Question: I'm loading some html using AJAX, but the html comes with two 'div' elements and space between them and 'length' counts text-nodes as well.
How can I either dynamically remove the text-nodes between the elements or correct 'length' so it does not include text-nodes?
'''
$.ajax({
method: "POST",
url: submit_url + "/loadmore.php",
data: {
load_type: load_type,
exclude_ids: exclude_ids,
offset: offset,
filters: filters
}
}).done(function (html) {
var $html = $(html);
console.log($html);
offset += $html.length;
});
'''
'''
<div id="post-65" class="g-b g-b--1of1 g-b--sm-1of2 g-b--md-1of4 post-65 guests type-guests status-publish has-post-thumbnail hentry hotels-tbilisi">
<div class="QoutedItem">
<div class="QoutedItem-content">
<div class="QoutedItem-overlay"></div>
<div class="QoutedItem-social">
<ul class="u-colorGrayLightest lr u-textSize-xs">
<li class="u-displayInline u-marginRight-xs">
<a href="#" class="Square Square--medium u-borderRounded u-backgroundBlack u-borderWidth-f">
<div class="u-posCenter Icon Icon--facebook"></div>
</a>
</li>
<li class="u-displayInline u-marginRight-xs">
<a href="#" class="Square Square--medium u-borderRounded u-backgroundBlack u-borderWidth-f">
<div class="u-posCenter Icon Icon--twitter"></div>
</a>
</li>
<li class="u-displayInline u-marginRight-xs"></li>
</ul>
</div><img src="http://localhost:8000/wp-content/uploads/2015/05/images-3.jpeg" class="QoutedItem-img" /></div>
<div class="QoutedItem-qoute">
<div class="QoutedItem-qouteAuthor">Al</div>
<div class="QoutedItem-qouteText"><p>hey yo</p>
</div>
</div>
</div>
</div>
<div id="post-63" class="g-b g-b--1of1 g-b--sm-1of2 g-b--md-1of4 post-63 guests type-guests status-publish has-post-thumbnail hentry hotels-kazbegi">
<div class="QoutedItem">
<div class="QoutedItem-content">
<div class="QoutedItem-overlay"></div>
<div class="QoutedItem-social">
<ul class="u-colorGrayLightest lr u-textSize-xs">
<li class="u-displayInline u-marginRight-xs">
<a href="#" class="Square Square--medium u-borderRounded u-backgroundBlack u-borderWidth-f">
<div class="u-posCenter Icon Icon--facebook"></div>
</a>
</li>
<li class="u-displayInline u-marginRight-xs">
<a href="#" class="Square Square--medium u-borderRounded u-backgroundBlack u-borderWidth-f">
<div class="u-posCenter Icon Icon--twitter"></div>
</a>
</li>
<li class="u-displayInline u-marginRight-xs"></li>
</ul>
</div><img src="http://localhost:8000/wp-content/uploads/2015/05/images-2.jpeg" class="QoutedItem-img" /></div>
<div class="QoutedItem-qoute">
<div class="QoutedItem-qouteAuthor">Dr. ass</div>
<div class="QoutedItem-qouteText"><p>yep</p>
</div>
</div>
</div>
</div>
'''

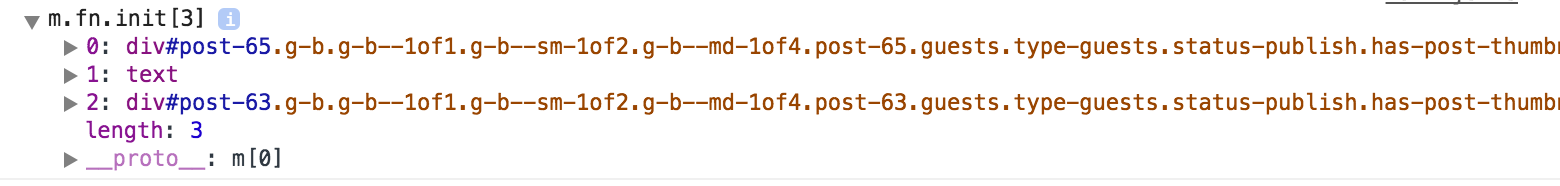
Answer: To count the number of post you can filter by their container
So if you response is like
'''
<div class="post">HTTP POST request</div>
<div class="post">New England Post</div>
'''
you can use '.filter'
'''
var $html = $( html );
offset += $html.filter('div.post').length;
'''
this will strip everything that is not div elements with class post from the collection.